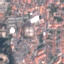
Land use / land cover class: Residential